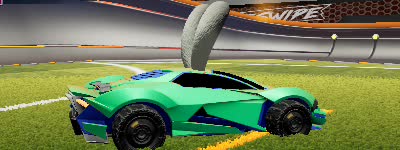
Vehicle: werewolf